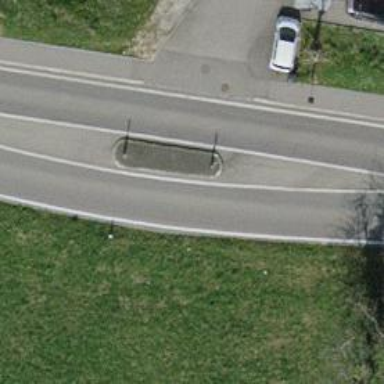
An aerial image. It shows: Traffic calming island.